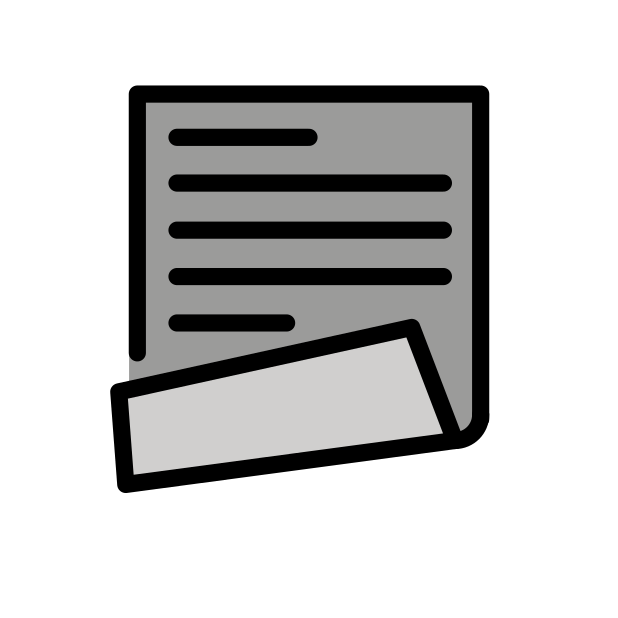
page with curl